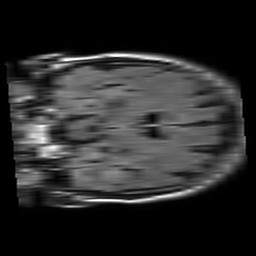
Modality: FLAIR
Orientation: coronal
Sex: female
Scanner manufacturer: philips
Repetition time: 11 s
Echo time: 0.125 s